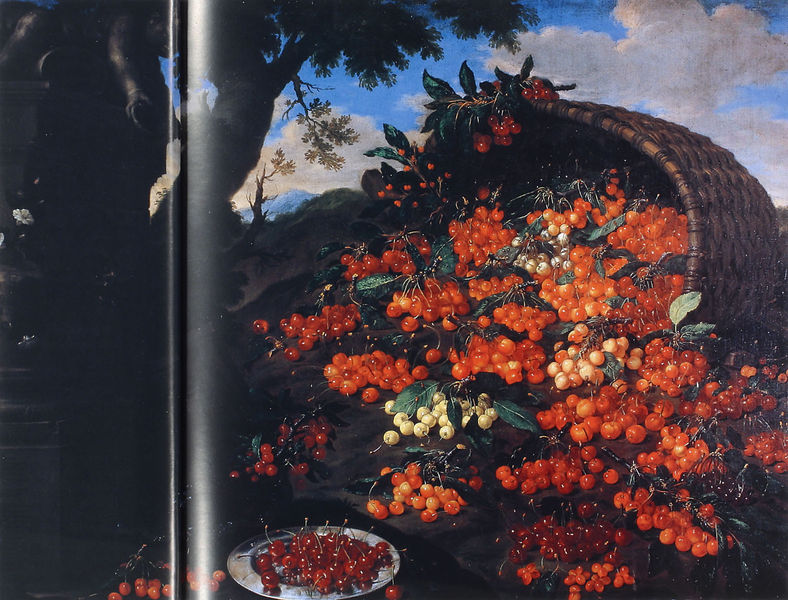
Titel: Kirschen verschiedener Sorten
Künstler: Bartolomeo Bimbi
Institution: Poggio a Caiano, Villa Medici
Schlagwörter: baum, berg, blau, blätter, dunkel, gemälde, himmel, laub, weiß, wolken, bäume, gelb, äste, blume, braun, hell, orange, schwarz, blüte, obst, rot, wolke, malerei, menge, schale, silber, teller, niederlande, ast, baumstamm, stamm, blatt, rosa, frucht, früchte, stilleben, stillleben, trauben, überfluss, ernte, korb, metall, platte, kirchen, kirschen, stileben, zinn, zinnteller, buch, beeren, eiche, johannesbeeren, johannisbeeren, falz, ernste, umgekippt, stachelbeeren, angerichtet, buchfalz, wacholder, unreif, vogelbeeren, schlechte aufnahme, kirschn, blätterstängel, frucktkorb